Question: I am trying to build a static todo app, this app stores the todo list in localStorage (browser memory).
there are 3 elements related to the error - 1 element is causing the error and the other 2 being affected by it.
1. a hide complete checkbox - hides the completed tasks when checked. (element causing the error)
2. complete todo checkbox - mark a todo as completed when checked.
3. delete note button - deletes a note.
I have attached the code files and screenshot, to get an overall idea about the problem and the code.
along with this, I have stored my code in this repo: <URL>
Problem - Once the hide completed checkbox is triggered, the complete todo and delete todo mechanism stops working.
Can someone please help me in fixing the code or let me know what is causing the issue?
Screenshot:

'''
//js file : todoFunctions.js
//function for getting value stored in todoList
let getTodo = function(){
return Boolean(localStorage.getItem("todo"))?JSON.parse(localStorage.getItem("todo")):[];
}
//function to add or render any list on the screen
let render = function(list){
document.querySelector("#td").innerHTML = "";
list.forEach(function(item){
newTask(item);
}
)
}
//function for saving the task in the local storage
let saveTask = function(todo){
let tdList = JSON.stringify(todo);
localStorage.setItem("todo",tdList); //setting value for the first time or updating it
}
let newTask = function(node)
{
let li = document.createElement("li");
let status = document.createElement("input");
let remove = document.createElement("button");
li.textContent = node.td;
remove.setAttribute("class","remove");
remove.textContent="Delete";
status.setAttribute("type","checkbox");
status.setAttribute("class","status");
status.checked = node.status;
li.style.textDecoration = (node.status)?"line-through":"none";
let div = document.createElement("div");
div.setAttribute("class","task");
div.setAttribute("id",node.index);
div.appendChild(status);
div.appendChild(li);
div.appendChild(remove);
document.querySelector("#td").appendChild(div);
document.getElementById("new-task").value = ""; //clearing the input feild
}
//function for adding a new task
let addTask = function(todo){
let td = document.getElementById("new-task").value;
let status = false;
let node = {td : td,status : status};
todo.push(node);
saveTask(todo); // saving it to local storage
newTask(node);
}
// function for searching out task
let searchTask = function(todo,e){
let searchList = todo.filter(function(item){
return item.td.includes(e.target.value);
})
render(searchList); // showing the searched terms on the go..
}
//funtion to delete task
let deleteTodo=function(e,index,todo){
e.target.parentElement.remove();
todo.splice(index,1);
saveTask(todo);
}
//funtion for completing and undoing a task
let changeStatus = function(e,index,todo){
let state = e.target.checked;
let td = e.target.parentElement.children[1];
td.style.textDecoration = (state)?"line-through":"none";
todo[index].status = state;
saveTask(todo);
}
//function for hiding complete task
let hideCompleted = function(e,todo){
if(e.target.checked)
{
let filterLst = todo.filter(function(item){
return !item.status;
})
render(filterLst);
}else{
render(todo);
}
}
//js file :main.js
let todo = getTodo(); // get the todo List from storage
render(todo); // display the initial todo List
//functionality for the different events
document.getElementById("add-task").addEventListener("click",function(e){ //event when the add new task button is pressed
addTask(todo); //funtion for adding new task and displaying it on page
})
document.getElementById("search-txt").addEventListener("input",function(e){ //event for text typed in seach bar
searchTask(todo,e); //funtion for searching the tasks and displaying it on page
})
//event to delete todo
let btns = document.querySelectorAll(".remove");
btns.forEach(function(item,index){
item.addEventListener("click",function(e){
deleteTodo(e,index,todo);
})
})
//event for complete/uncomplete task
let check = document.querySelectorAll(".status");
check.forEach(function(item,index){
item.addEventListener("change",function(e){
changeStatus(e,index,todo);
console.log("i am triggered");
})
})
document.querySelector("#hide-check").addEventListener("change",function(e){ //event when hide completed is checked and unchecked
hideCompleted(e,todo);
})
'''
'''
/* css file : main.css */
*{
margin: 0;
padding: 0;
box-sizing: border-box;
/* border: 1px solid black; */
font-family: monospace;
}
main{
margin: 5px;
}
h1{
font-size: 3rem;
font-weight: bold;
font-variant: small-caps;
display: inline-block;
width: 250px;
text-align: center;
}
#td-options{
display: flex;
flex-flow: column nowrap;
justify-content:space-around;
align-items: flex-start;
font-size: 1.2rem;
width: 250px;
}
#search,#search input{
width: 100%;
height: 100%;
text-align: center;
border: 2px solid black;
}
#hide-completed{
width: 100%;
display: flex;
justify-content: flex-start;
align-items: center;
font-size: 1.2rem;
margin: 5px 0;
}
#hide-check{
margin: 10px;
}
#todo{
/* border: 3px solid pink; */
background-color: pink;
margin: 1rem 0;
display: inline-block;
padding: 10px;
}
.task{
border: 1px solid green;
display: flex;
justify-content: flex-start;
align-items: center;
font-size: 1.2rem;
}
.task li{
list-style-position: inside;
margin: .5rem;
text-transform: capitalize;
}
.task button{
padding: 0 .5rem;
border-radius: 2px;
background-color: gray;
color: whitesmoke;
}
.task button:hover{
cursor: pointer;
}
#add-todo{
display: flex;
flex-flow: row nowrap;
width: 255px;
justify-content: space-between;
height: 25px;
}
#add-todo button{
padding: 0 .5rem;
border-radius: 3px;
}
'''
'''
<!-- html file: index.html -->
<!DOCTYPE html>
<html lang="en">
<head>
<meta charset="UTF-8">
<meta name="viewport" content="width=device-width, initial-scale=1.0">
<link rel="stylesheet" href="main.css">
<title>Todo</title>
</head>
<body>
<main>
<!-- mainheading -->
<h1>My Todo App</h1>
<!--todoOptions-->
<div id="td-options">
<div id="search">
<input type="text" id="search-txt" placeholder="search your Todo">
</div>
<div id="hide-completed">
<label for="hide-check">
Hide Completed Tasks
</label>
<input type="checkbox" id="hide-check" name="hide">
</div>
</div>
<!-- todo list -->
<div id="todo">
<ol id="td"></ol>
</div>
<!-- add todo -->
<div id="add-todo">
<input type="text" placeholder="Add A New To Do Task" id="new-task">
<button id="add-task">Add ToDo</button>
</div>
<!-- js files -->
<script src="todoFunctions.js"></script>
<script src="main.js"></script>
</main>
</body>
</html>
'''
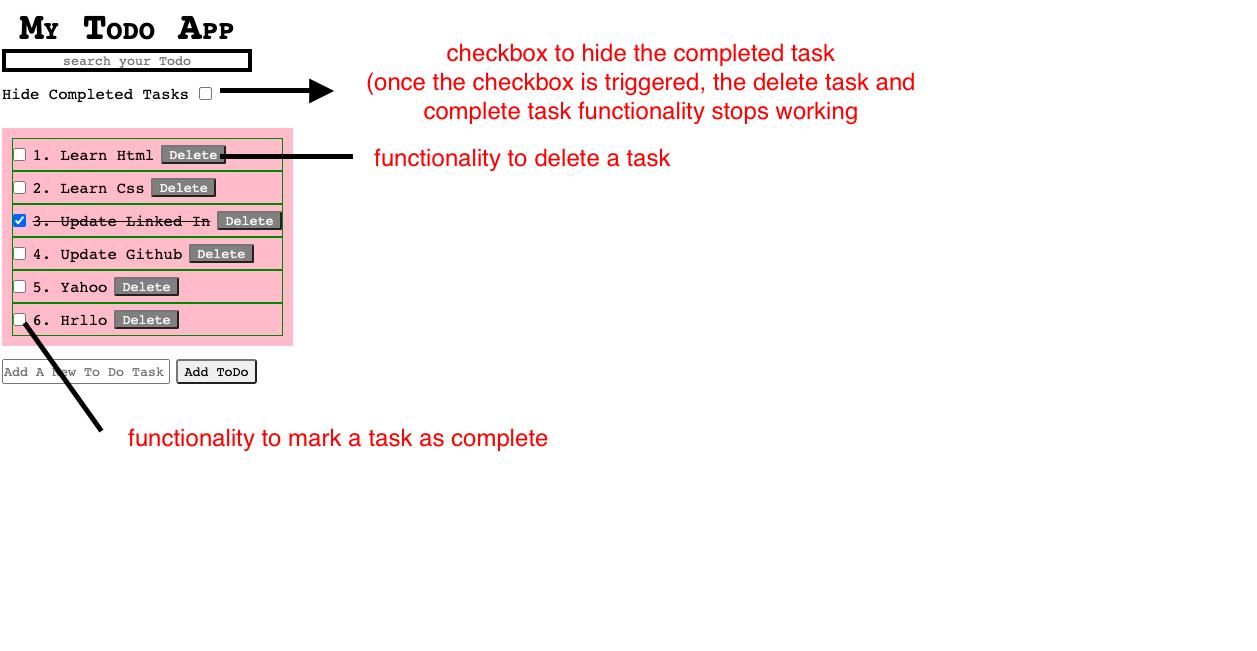
Answer: The function render goes through a list and creates the relevant elements for a task to show it on the screen and then appends them.
At the start a list is collected from localstorage and then all the required event listeners are added.
When hideCompleted is called it creates a list from the remaining elements that are not completed, or just uses the complete todo list, and re-renders it. This creates all the elements OK so everything looks alright on the screen.
BUT no event listeners are added so the delete button and so on do not do anything.
My suggestion would be to make the event listener creation code for .remove etc into a function. Call that on start up and when you recreate the list on screen.